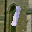
Label: 1